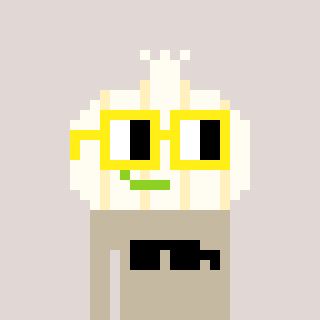
a pixel art character with square yellow glasses, a garlic-shaped head and a bege-colored body on a warm background